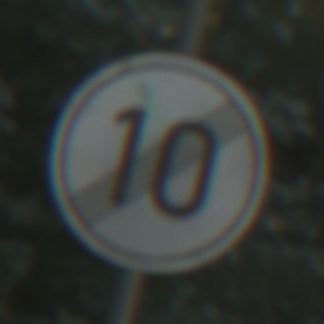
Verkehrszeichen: EndeGeschwindigkeit10
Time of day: MorningAfternoon
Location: Outdoor (Nature)
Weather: Clear
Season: NotSpecified
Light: Natural